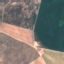
Label: AnnualCrop